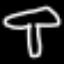
Label: mushroom